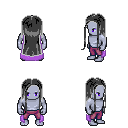
a pixel art fantasy rpg character, male body template, dark elf, purple skin, lavender cape, magenta pants, gray extra-long hairstyle, four views (front, back, left, right), 2x2 character sprite sheet, small pixel art, hard edges, no anti-aliasing